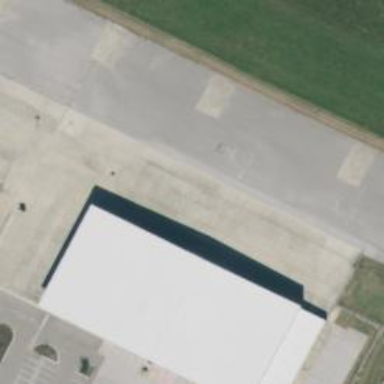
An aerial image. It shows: Hangar.